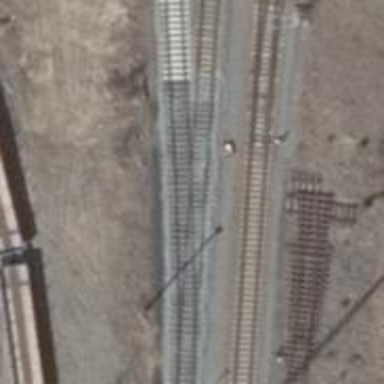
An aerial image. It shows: Railway switch.